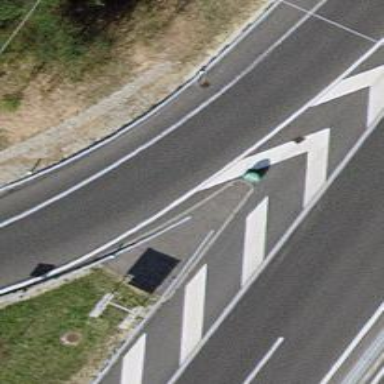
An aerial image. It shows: Guard rail as barrier.